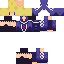
A female human skin with medium skin, wearing blonde long hair dressed in a blue tshirt and blue pants, featuring a closed mouth.